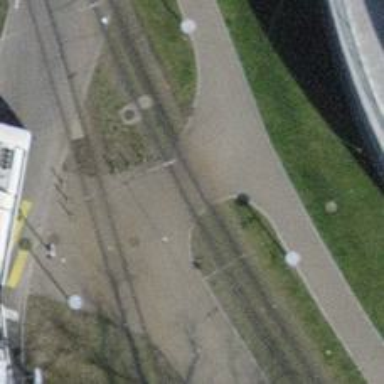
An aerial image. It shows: Asphalt footway.